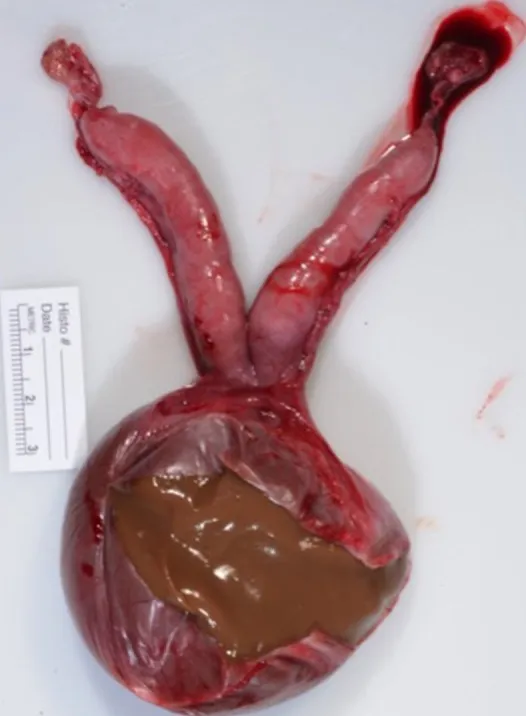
Macroscopic appearance of surgically removed reproductive tract. Ovaries are grossly normal. Uterus is hypoplasic. Cervix is not grossly visible. Vaginal cyst had been incised to reveal inspissated viscous brown material.
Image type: medical_photograph (other_medical_photograph)